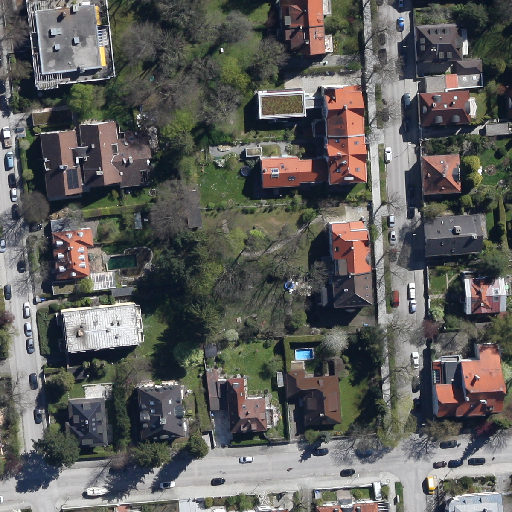
Referring expression: sidewalk along with tree